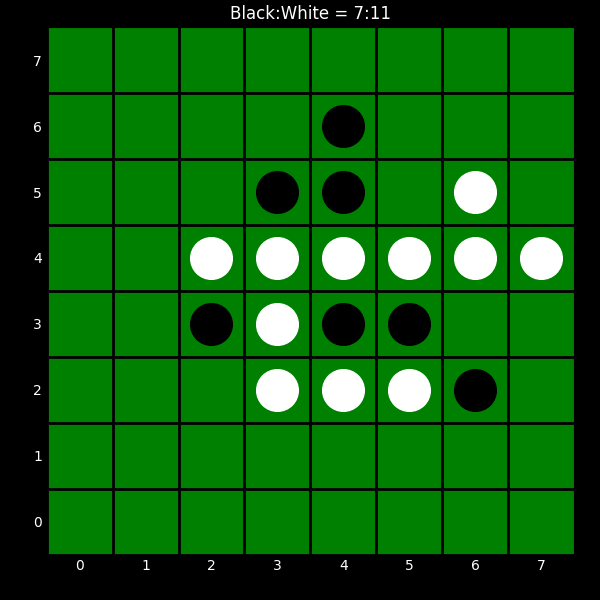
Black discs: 7
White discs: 11